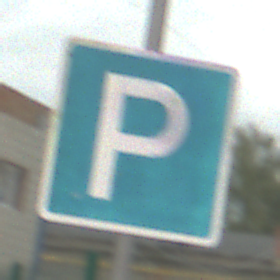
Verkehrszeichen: Parken
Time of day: MorningAfternoon
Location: Outdoor (Suburban)
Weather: PartlyCloudy
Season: NotSpecified
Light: Natural